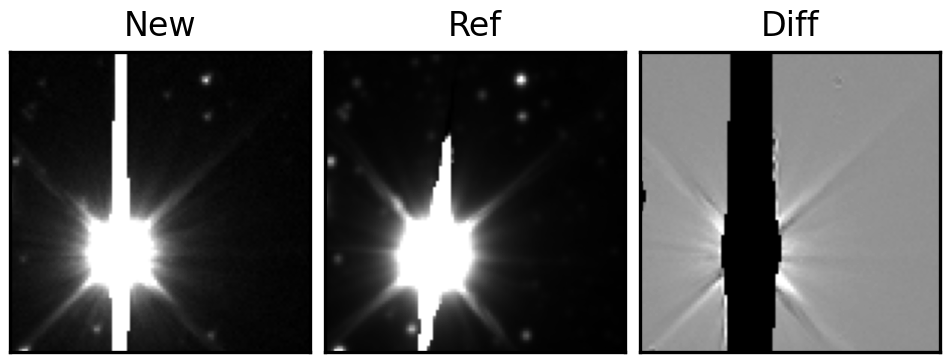
Label: bogus